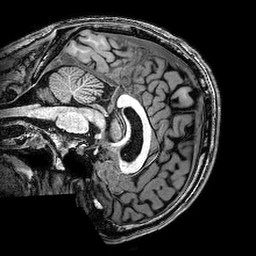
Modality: T1w
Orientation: sagittal
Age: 24
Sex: male
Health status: healthy
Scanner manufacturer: philips
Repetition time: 0.008127 s
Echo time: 0.00373 s